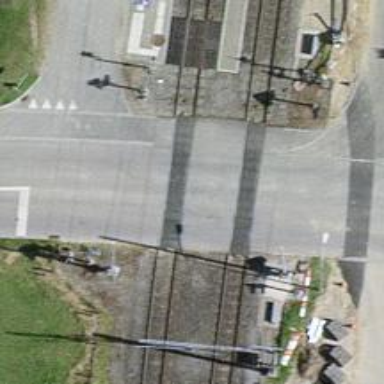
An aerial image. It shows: Level crossing along the railway.